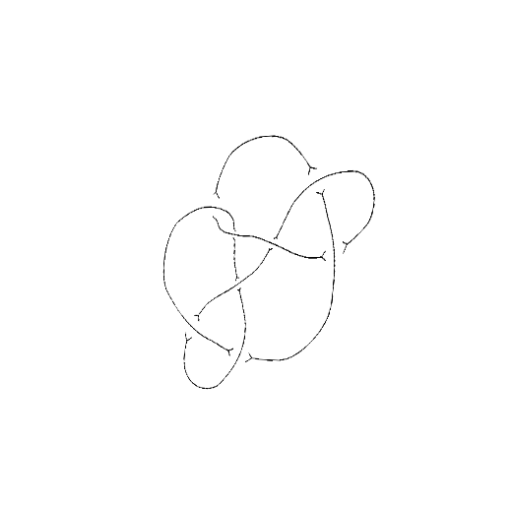
Crossing number: 8